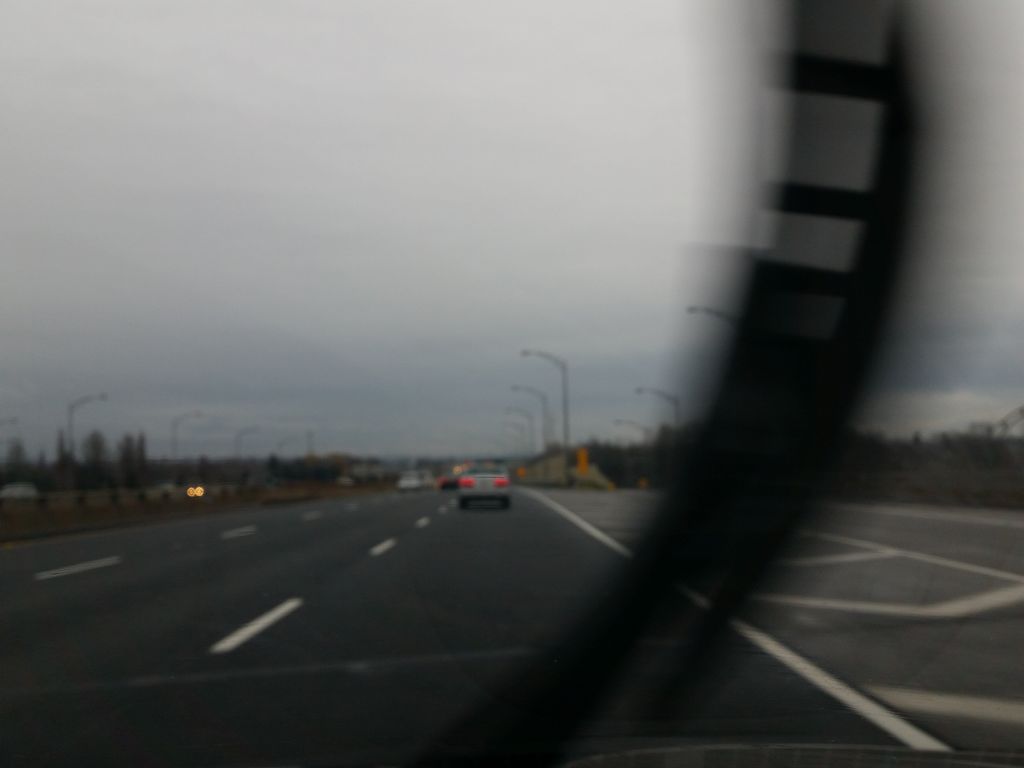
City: quebec_city